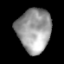
Tissue: lung
Cell type: Epithelial cells
Senescence score: 0.2333
Nuclear area (px): 1445
Mean DAPI intensity: 154.884